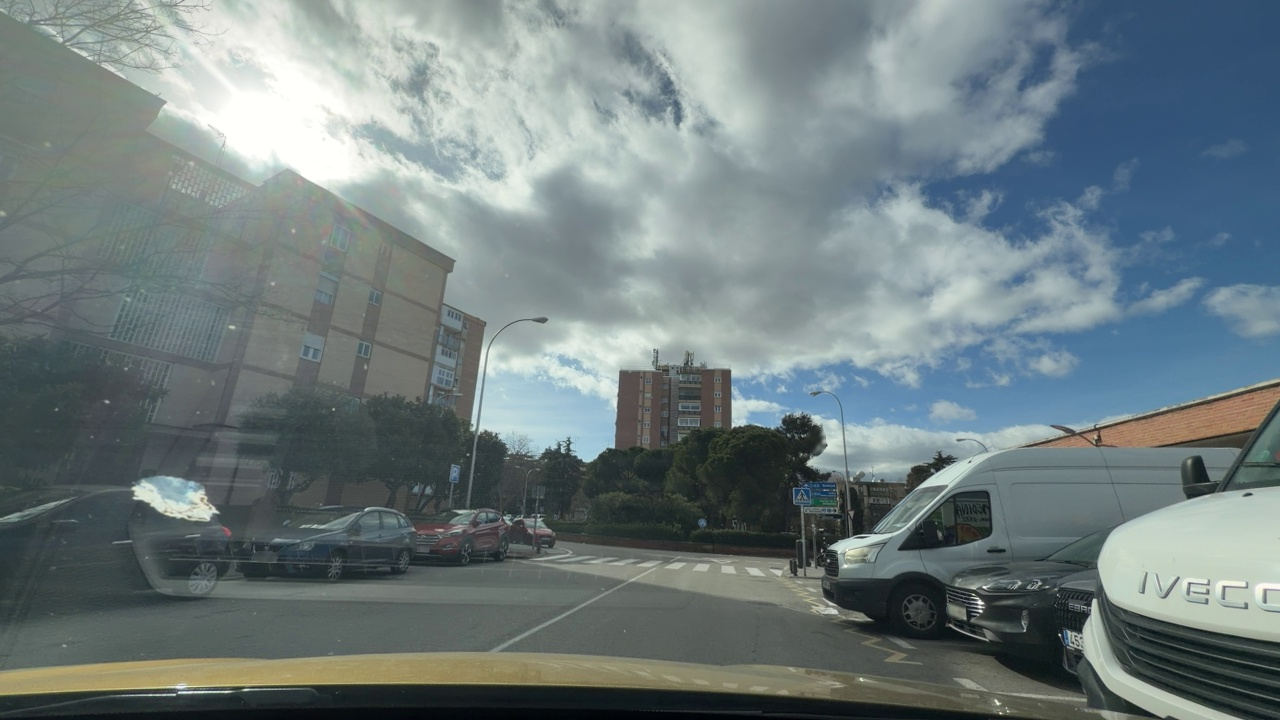
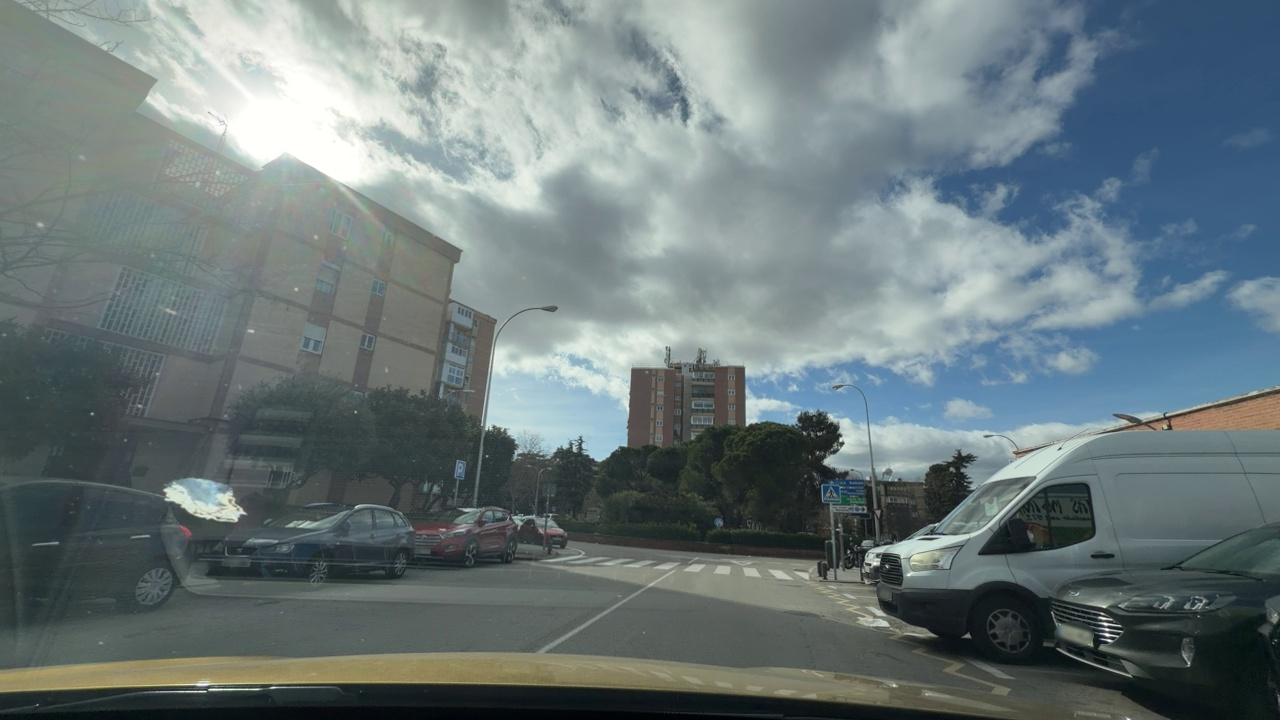
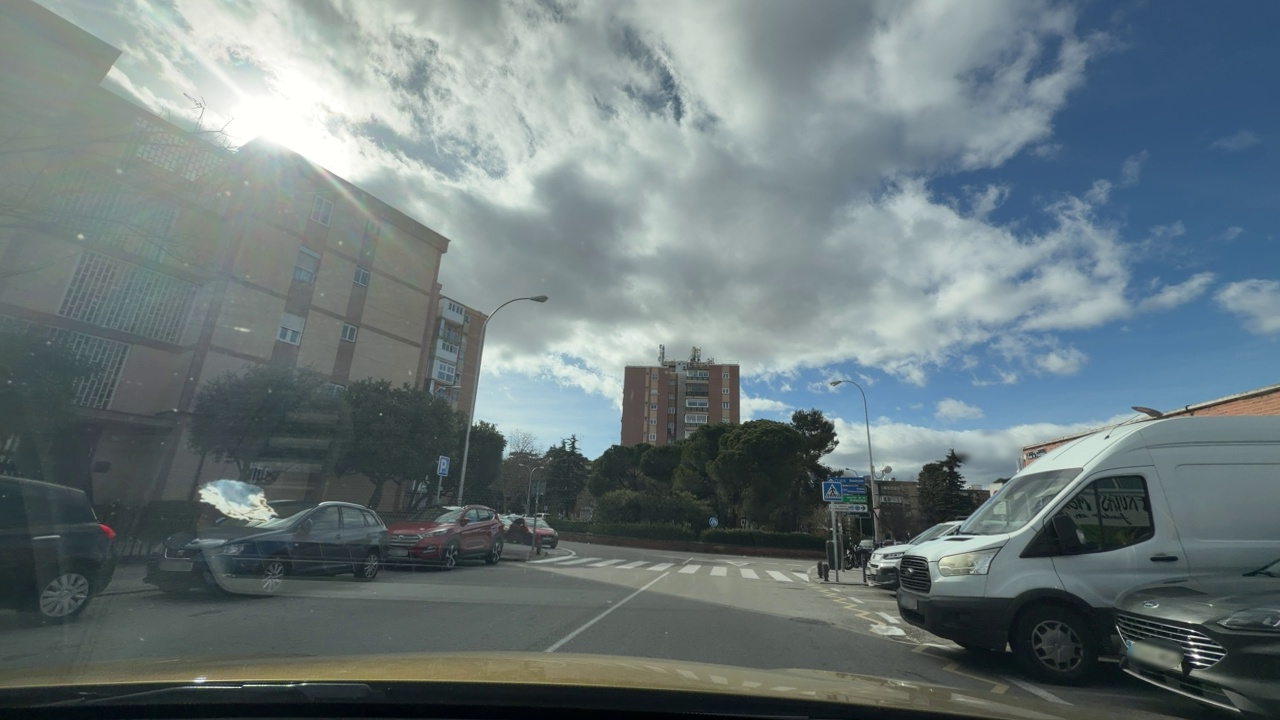
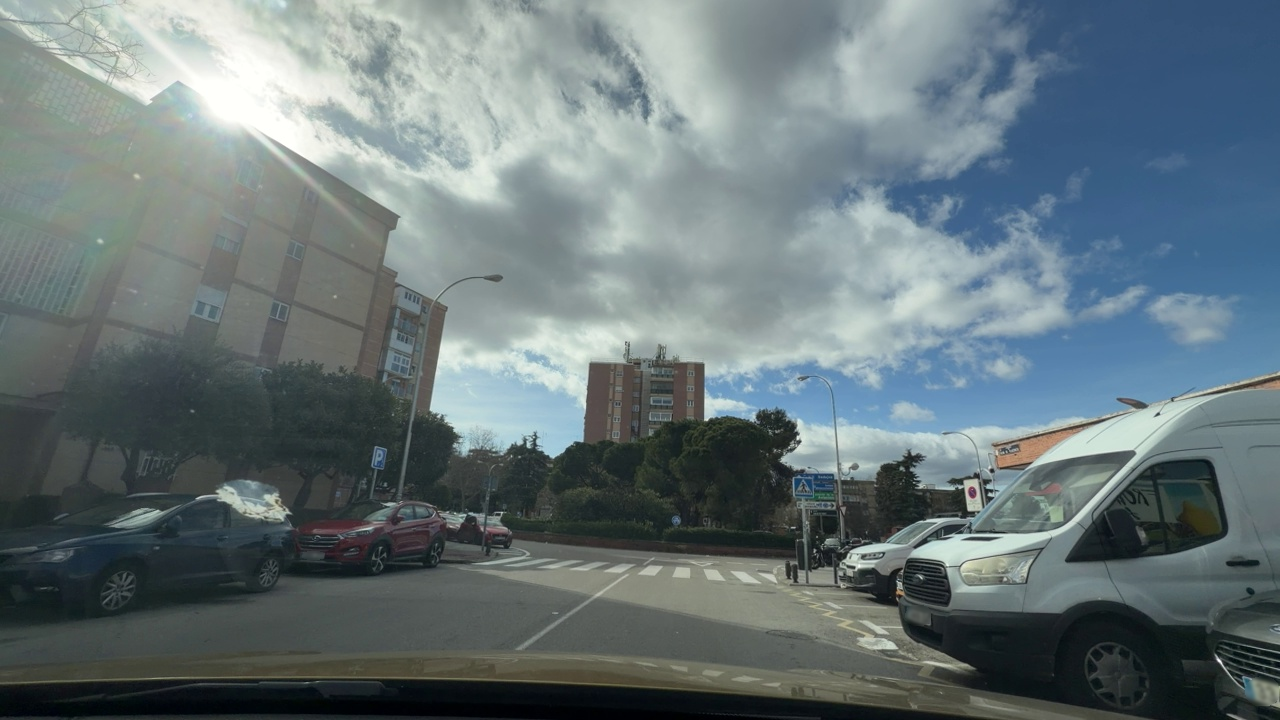
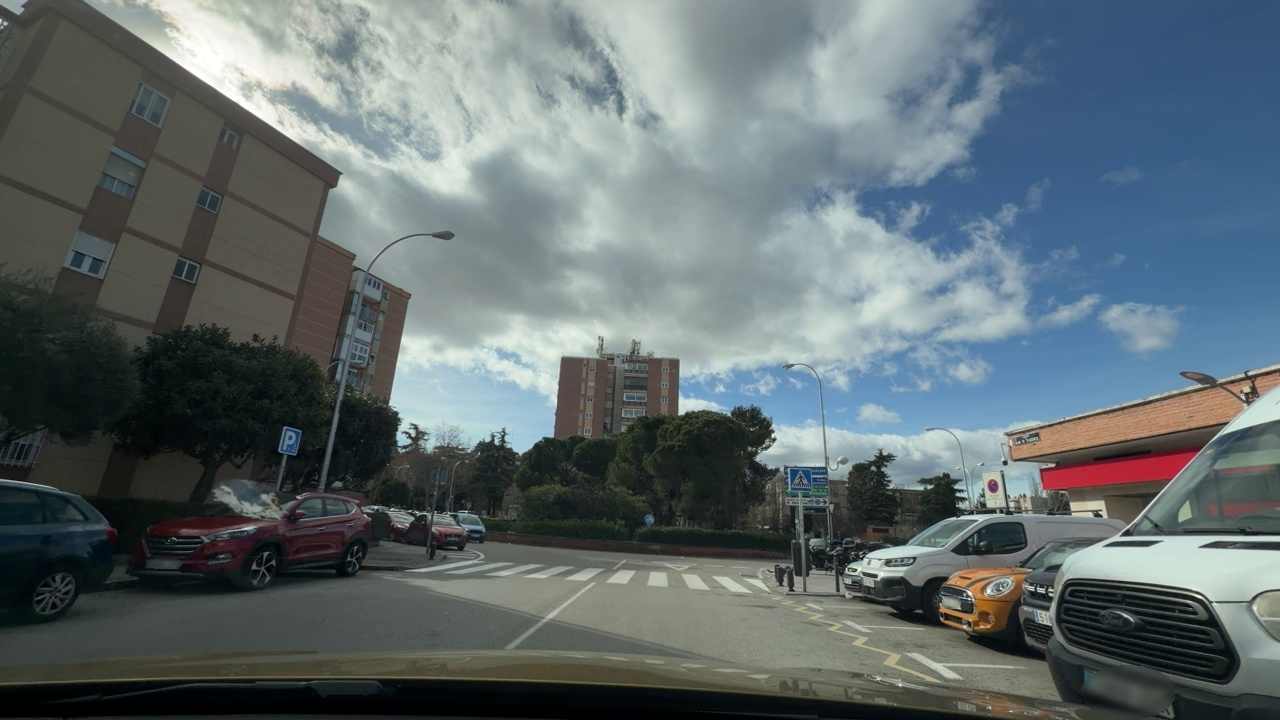
Situation: Lateral parked car
Question: Are stopped vehicles present on the right adjacent side of the ego lane?
Answer: Yes
Reasoning: Parked vehicles are visible along the right side of the roadway.

Situation: Lateral parked car
Question: Are stopped vehicles present on the left adjacent side of the ego lane?
Answer: No
Reasoning: Parked vehicles are visible along the left side of the roadway.

Situation: Lateral parked car
Question: Are vehicles parked parallel or perpendicular to the roadway near the ego lane?
Answer: Yes
Reasoning: Several vehicles are parked perpendicular to the curb on the right.

Situation: Lateral parked car
Question: Does the environment indicate an urban road where curbside parking is permitted?
Answer: Yes
Reasoning: buildings and curbside parking indicate an urban environment.

Situation: Lateral parked car
Question: Is the ego vehicle traveling in a middle lane with traffic lanes (designated to drive cars not to park) on both sides?
Answer: No
Reasoning: The ego vehicle is in the right lane, with another lane to the left and parked vehicles to the right of the ego vehicle.